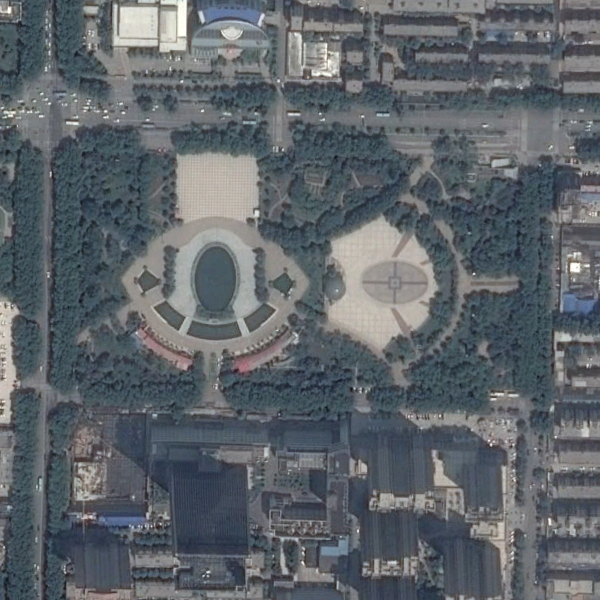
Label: Square